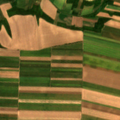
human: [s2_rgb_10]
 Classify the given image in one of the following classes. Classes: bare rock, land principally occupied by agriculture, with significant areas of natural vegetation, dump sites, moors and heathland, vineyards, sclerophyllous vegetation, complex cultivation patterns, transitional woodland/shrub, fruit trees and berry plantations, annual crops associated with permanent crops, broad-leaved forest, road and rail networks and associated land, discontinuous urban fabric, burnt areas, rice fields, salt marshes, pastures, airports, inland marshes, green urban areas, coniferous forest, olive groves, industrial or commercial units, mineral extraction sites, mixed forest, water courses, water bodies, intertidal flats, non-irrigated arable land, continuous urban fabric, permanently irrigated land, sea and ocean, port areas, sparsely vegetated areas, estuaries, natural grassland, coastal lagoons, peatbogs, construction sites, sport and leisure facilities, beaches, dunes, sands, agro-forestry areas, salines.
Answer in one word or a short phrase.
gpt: non-irrigated arable land, land principally occupied by agriculture, with significant areas of natural vegetation